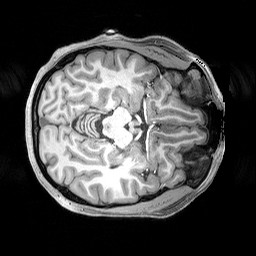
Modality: T1w
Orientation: axial
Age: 35
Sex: female
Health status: healthy